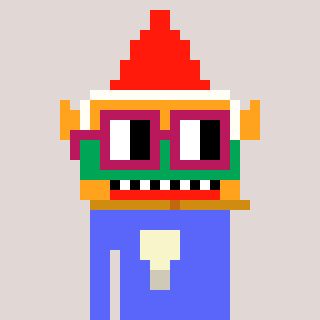
a pixel art character with square dark red glasses, a gnome-shaped head and a purple-colored body on a warm background